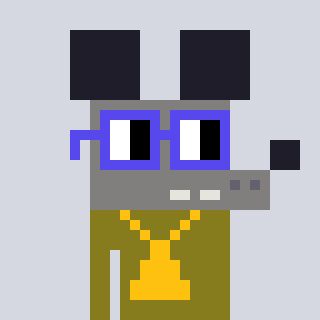
a pixel art character with square blue glasses, a mouse-shaped head and a gunk-colored body on a cool background